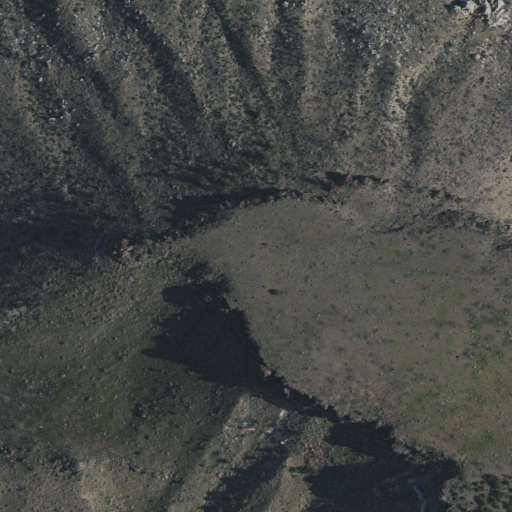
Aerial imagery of mountain in California named Table Top containing only shrub